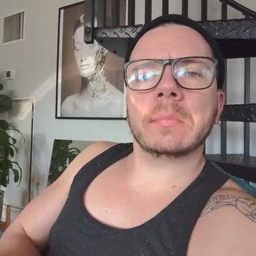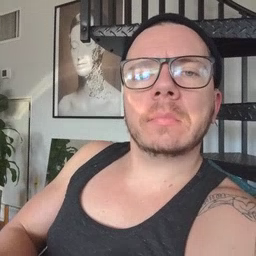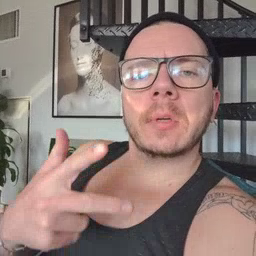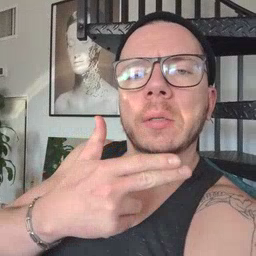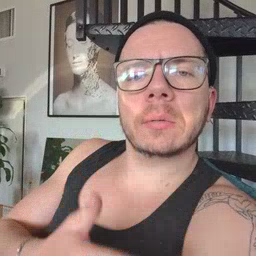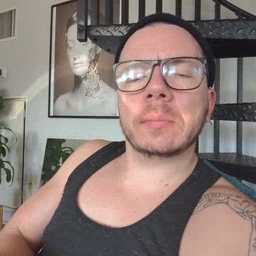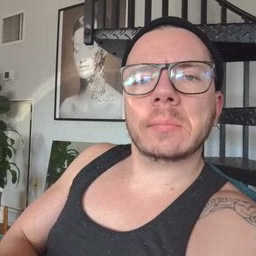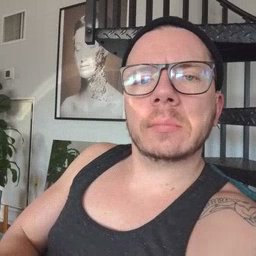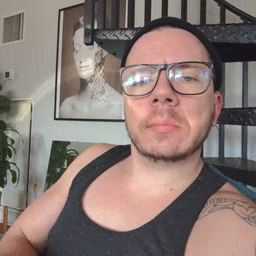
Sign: cut